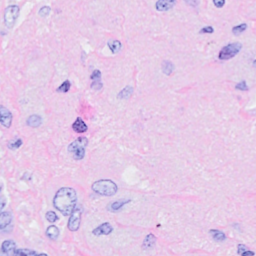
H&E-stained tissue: Breast